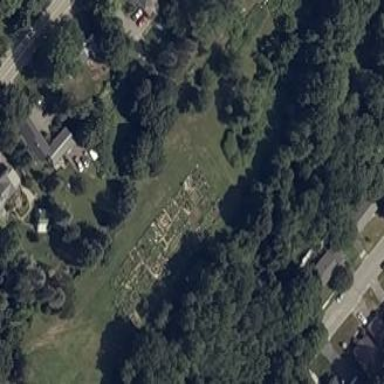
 leisure land intended for communal use."